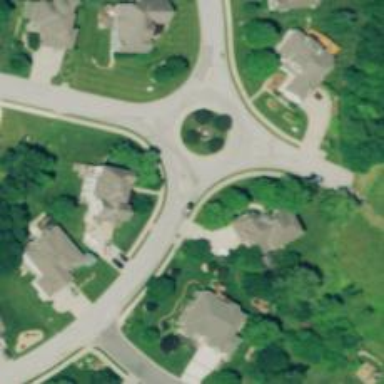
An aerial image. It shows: Residential road.